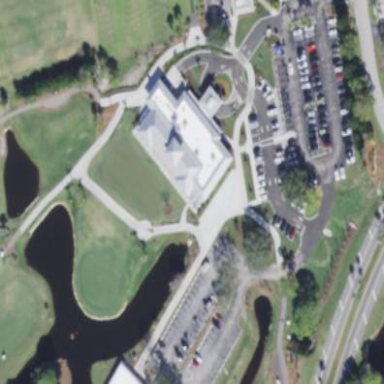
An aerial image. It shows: Clubhouse building for golf.